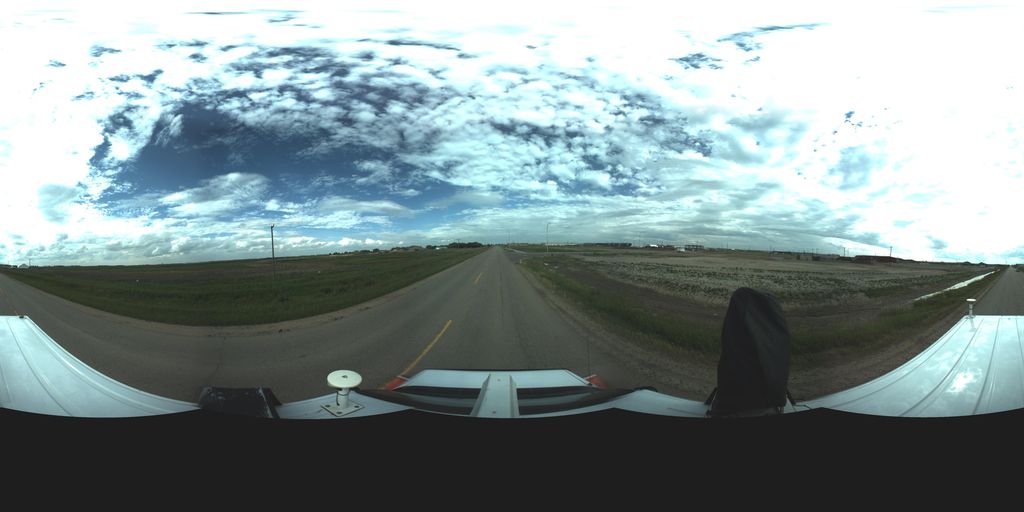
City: saskatoon